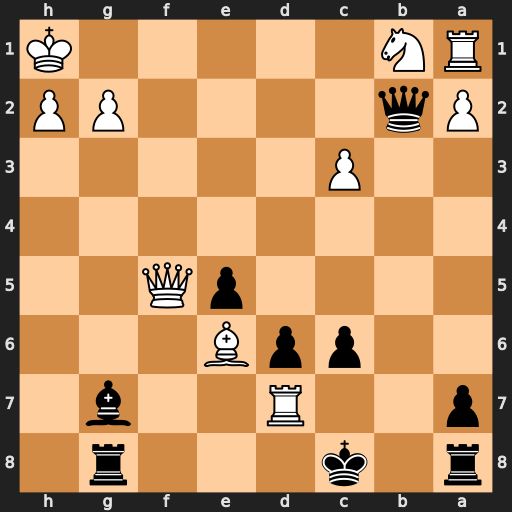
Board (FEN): r1k3r1/p2R2b1/2ppB3/4pQ2/8/2P5/Pq4PP/RN5K
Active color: b
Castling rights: -
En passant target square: -
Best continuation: Qc1+ Qf1 Qxf1#